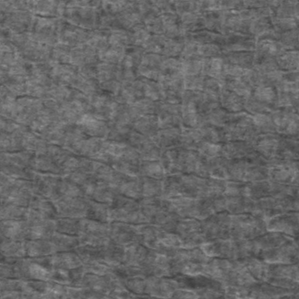
Label: frost